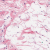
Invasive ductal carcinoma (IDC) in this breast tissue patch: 0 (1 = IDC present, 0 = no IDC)